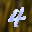
Label: 4